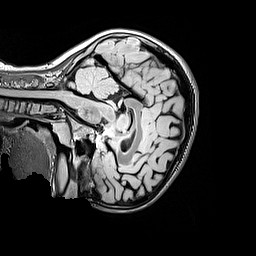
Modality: FLAIR
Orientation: sagittal
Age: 10
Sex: female
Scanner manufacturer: siemens
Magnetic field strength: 3 T
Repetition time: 5 s
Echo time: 0.388 s